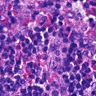
Metastatic tissue present: no